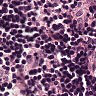
Metastatic tissue present: no